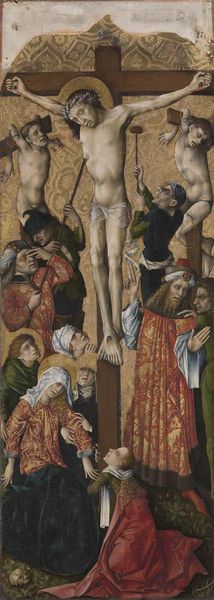
Titel: Kreuzigung Christi
Künstler: Meister des Regler-Altar
Standort: Karlsruhe
Institution: Staatliche Kunsthalle Karlsruhe
Schlagwörter: gemälde, gott, mann, nackt, umhang, weiß, wunde, frauen, grün, menschen, braun, finger, frau, hintergrund, hut, männer, blick, rot, tuch, hochformat, leute, bibel, falten, johannes, tod, trauer, hände, öl, gewand, gold, mantel, tücher, drei, mutter, personen, gotik, kopfbedeckung, füße, umarmung, zuschauer, farben, angst, lanze, soldaten, tafel, wein, kopftuch, finster, ornamente, wandmalerei, faltenwurf, nagel, nägel, zeigen, umarmen, blut, stangen, glaube, kreuz, religion, reinigen, weinen, seite, halt, knien, soldat, beten, gebet, brokat, altar, römer, prister, heiligenschein, kreuze, nimbus, gotisch, christus, jesus, jesus christus, kreuzigung, wunden, leid, schmerz, mittelalter, kopftücher, priester, segen, segnen, kruzifix, kreuzzug, lanzen, heilige, speer, fresko, räuber, heilig, maria, magdalena, anbetung, gekreuzigt, verletzung, heiland, jerusalem, maria magdalena, veronika, ohnmacht, turban, schwamm, christentum, dornenkrone, sohn, goldgrund, auferstehung, stechen, drau, christi, holzbalken, josef, joseph, klagen, markus, retabel, stifter, essig, juden, umklammern, christ, golgotha, schächer, apostel, folter, passion, spieß, geand, verbiegen, jakob, judas, golgatha, inri, kalvarienberg, tafelmalerei, jeuss, goldhintergrund, schergen, essigschwamm, barnabas, sock, bestürzung, jammern, sticht, weyden, quälen, kruezigung, golgota, heikig, kreuzigungszene, sodaten, schamm, blicvk, 1, golgotta, gefolterte, peinigen, mgdalena, n#gel, evangelum, 1 nagel